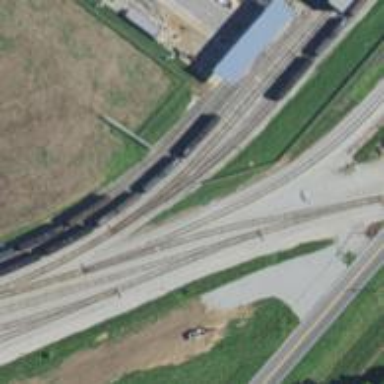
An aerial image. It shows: Railway spur service.